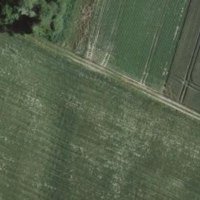
EUNIS habitat code: 52
Species observed at this site:
Matricaria discoidea